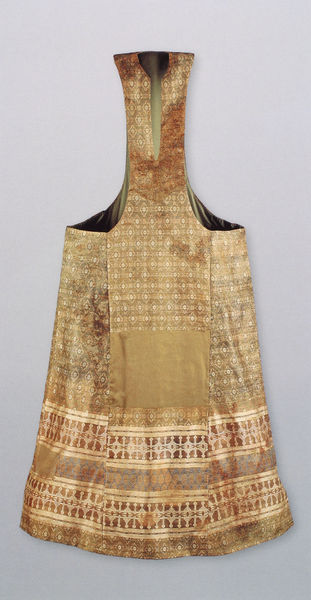
Titel: Pellote von Leonor de Castilla/ Eleonore von Kastillien, Königin von Aragón
Institution: Burgos, Kloster von Santa María la Real de Huelgas
Schlagwörter: weiß, gelb, grün, ausschnitt, braun, kleid, rot, schal, tuch, mode, muster, ornament, rock, arme, falten, kleidung, samt, gewand, gold, stoff, borte, seide, farbig, papst, nähen, robe, naht, foto, griff, gefäß, rechteck, religion, textil